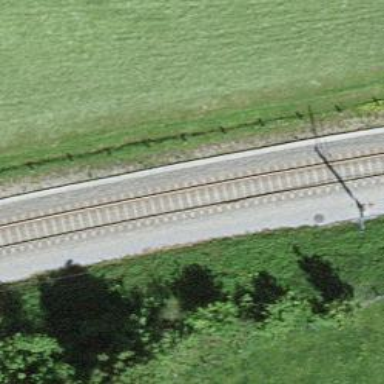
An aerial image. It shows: Single-track railway with electrified contact lines.